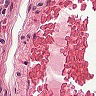
Metastatic tissue present: no